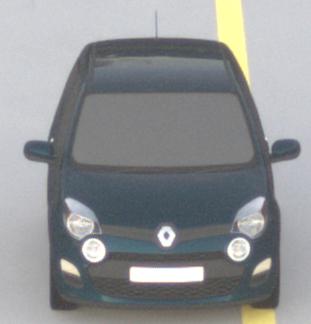
Make: Renault
Model: Twingo 1.2 LEV 16V 75
Detailed model: Twingo (II)
Model produced from: 2012/01
Model produced until: 2014/07
Doors: 3
Color: blue
Road condition: dry road
Daytime: sunrise or sunset
Contrast: low contrast